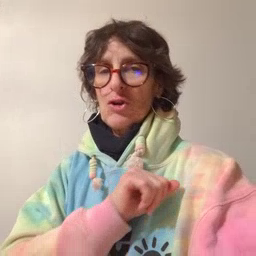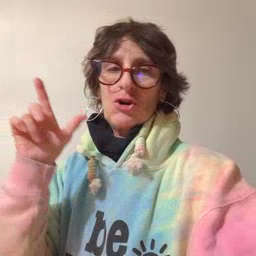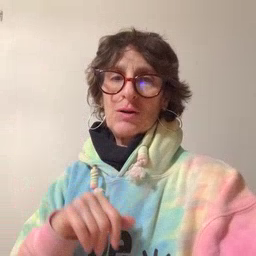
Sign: all